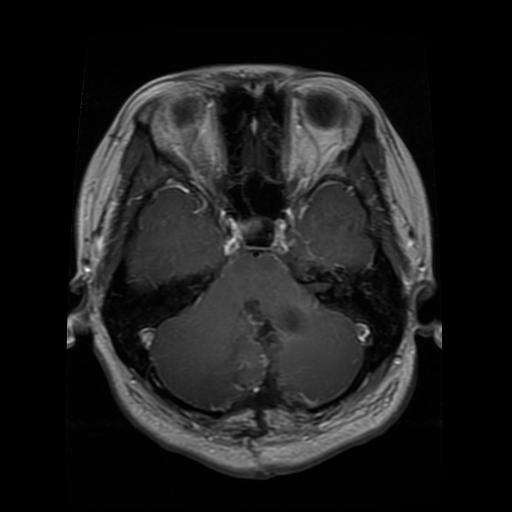
Label: glioma